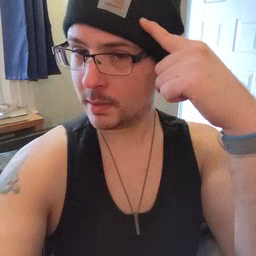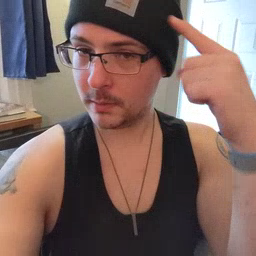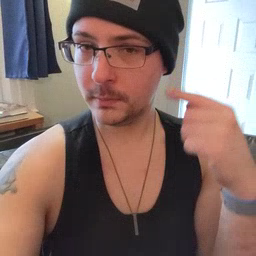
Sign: think